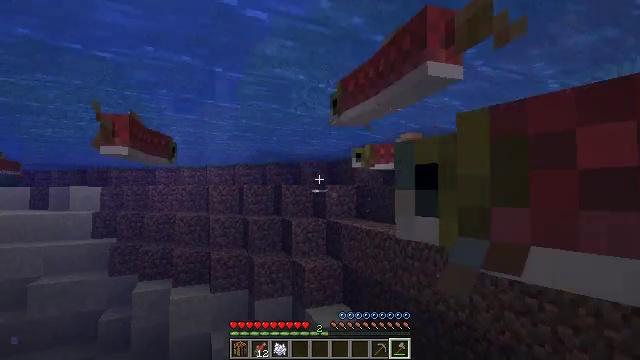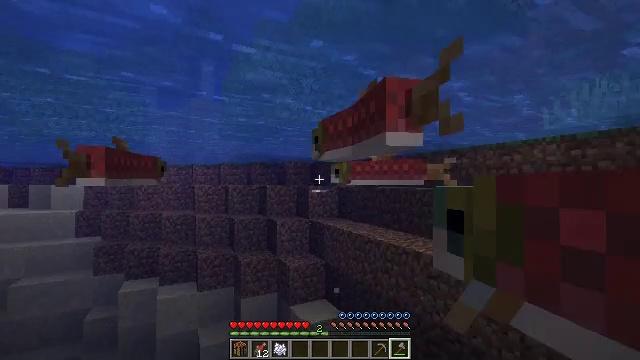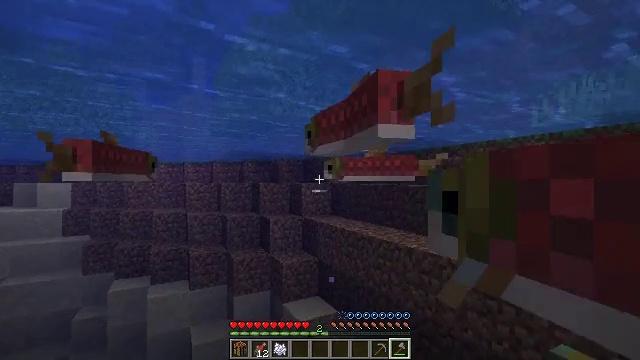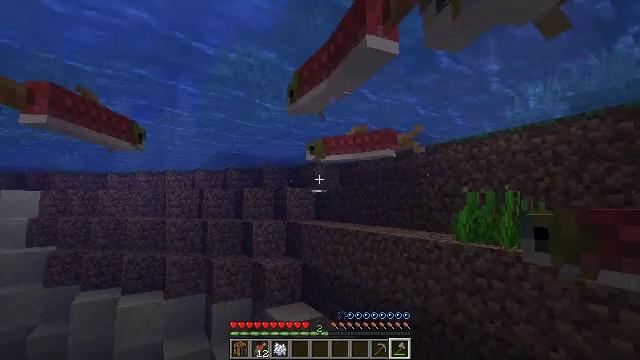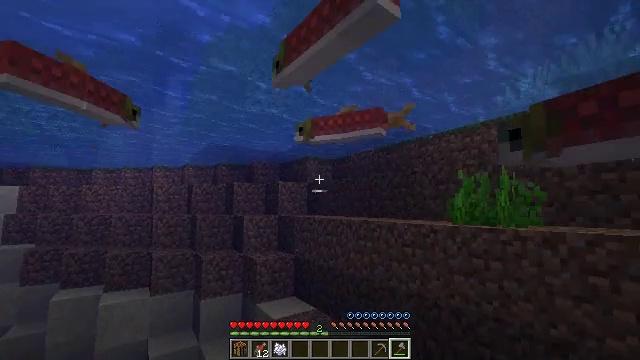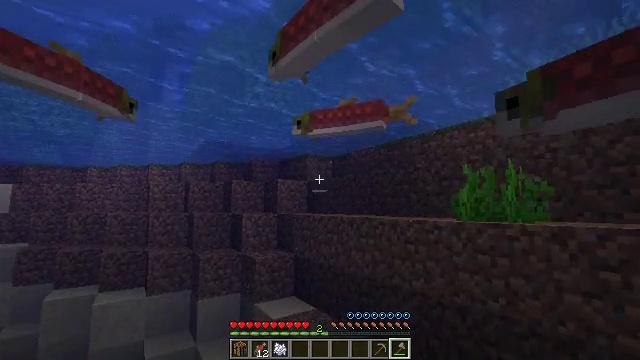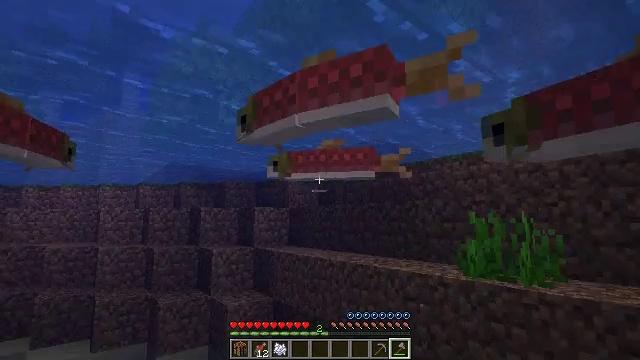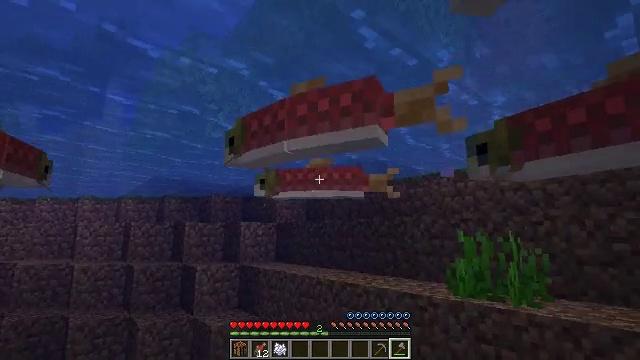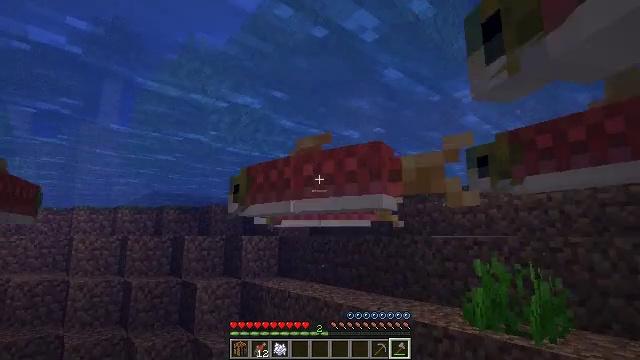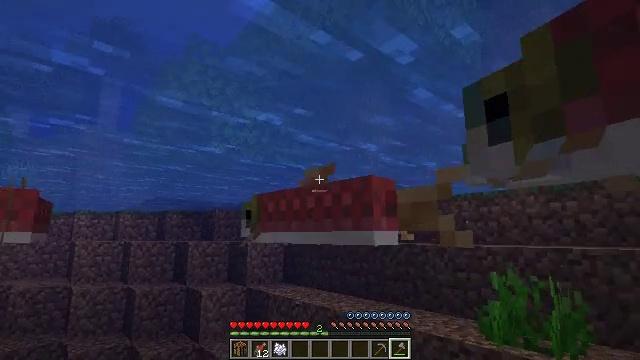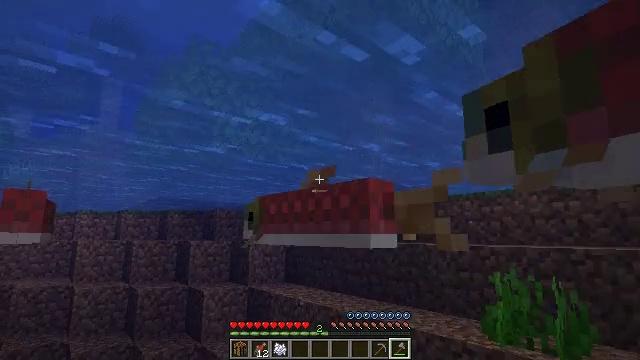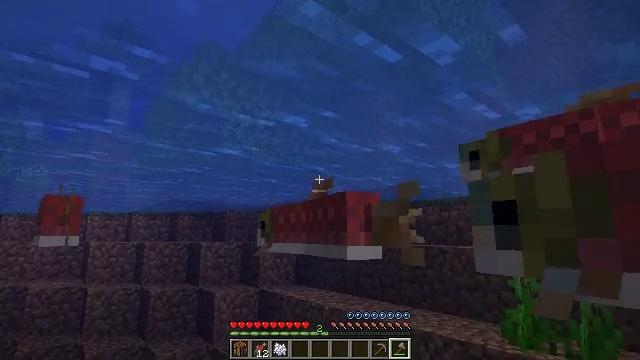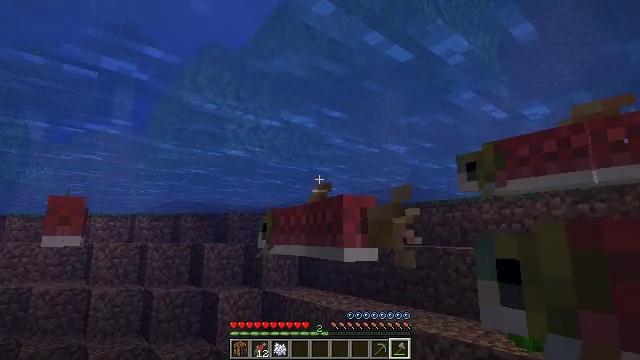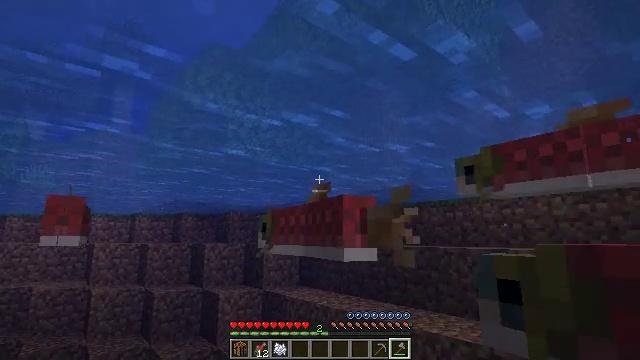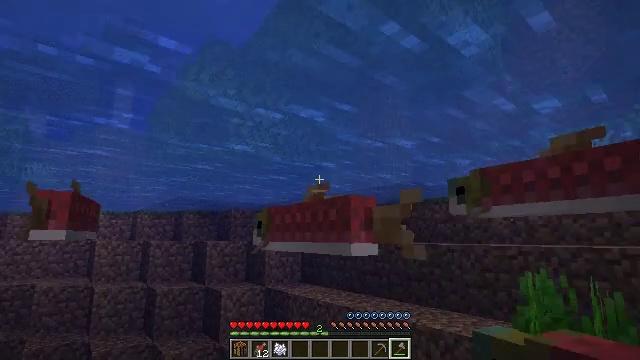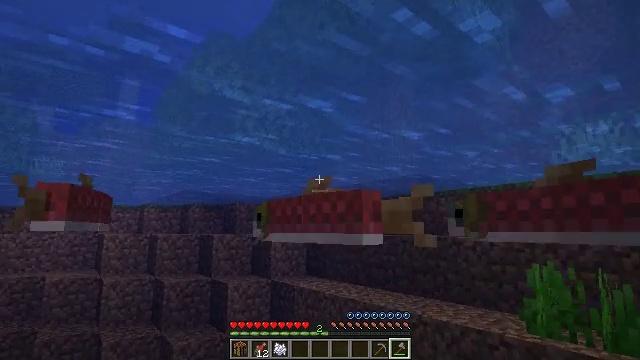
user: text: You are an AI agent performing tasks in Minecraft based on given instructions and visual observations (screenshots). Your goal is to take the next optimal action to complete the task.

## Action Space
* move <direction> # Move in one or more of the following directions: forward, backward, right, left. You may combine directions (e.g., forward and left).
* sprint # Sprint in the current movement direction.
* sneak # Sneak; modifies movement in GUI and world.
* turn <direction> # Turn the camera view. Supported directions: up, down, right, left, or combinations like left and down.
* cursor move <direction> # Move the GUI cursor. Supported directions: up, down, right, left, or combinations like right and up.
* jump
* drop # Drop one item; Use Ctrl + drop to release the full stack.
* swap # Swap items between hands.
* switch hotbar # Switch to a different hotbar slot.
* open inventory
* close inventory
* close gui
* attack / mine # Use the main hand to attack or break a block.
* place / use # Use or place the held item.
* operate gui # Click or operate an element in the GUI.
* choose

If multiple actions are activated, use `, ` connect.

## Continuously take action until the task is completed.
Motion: motion action
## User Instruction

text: Kill aquatic mobs.
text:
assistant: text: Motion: move forward, sprint, turn right and down
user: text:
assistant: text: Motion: move forward, sprint, turn right
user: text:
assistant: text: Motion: move forward, sprint, turn right and up
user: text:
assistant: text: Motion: sprint, turn right
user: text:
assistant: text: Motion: sprint, attack / mine
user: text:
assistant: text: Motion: sprint, turn right and up, attack / mine
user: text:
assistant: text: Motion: sprint, turn right and up
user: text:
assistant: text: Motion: sprint
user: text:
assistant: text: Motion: sprint
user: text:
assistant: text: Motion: sprint
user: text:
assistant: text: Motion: sprint, turn left
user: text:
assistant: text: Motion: sprint
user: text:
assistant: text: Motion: sprint
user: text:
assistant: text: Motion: sprint, attack / mine
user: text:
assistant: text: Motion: sprint, turn down, attack / mine
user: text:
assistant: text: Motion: sprint, turn down, attack / mine
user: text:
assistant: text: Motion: sprint, turn right and down
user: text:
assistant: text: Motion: sprint, turn down
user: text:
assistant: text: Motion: sprint
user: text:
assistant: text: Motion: sprint, attack / mine
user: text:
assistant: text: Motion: move forward, sprint, attack / mine
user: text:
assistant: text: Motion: move forward, sprint, attack / mine, jump
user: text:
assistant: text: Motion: move forward, sprint, turn left, jump
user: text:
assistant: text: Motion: move forward, sprint, jump
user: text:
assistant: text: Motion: move forward, sprint, turn left, jump
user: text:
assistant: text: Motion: move forward, sprint, turn left and up, jump
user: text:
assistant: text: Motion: move forward, sprint, jump
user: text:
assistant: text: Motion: move forward, sprint, jump
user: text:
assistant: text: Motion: move forward, sprint, turn left and up, jump
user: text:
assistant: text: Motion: move forward, sprint, turn left and up, jump